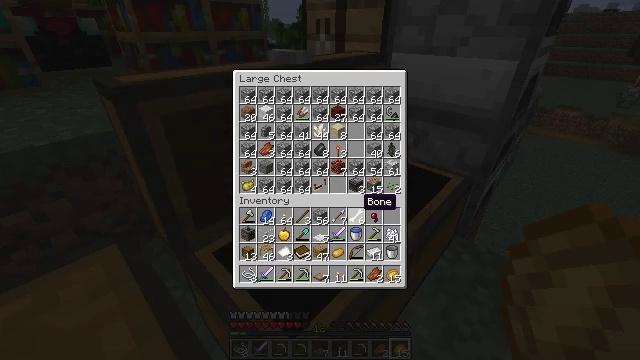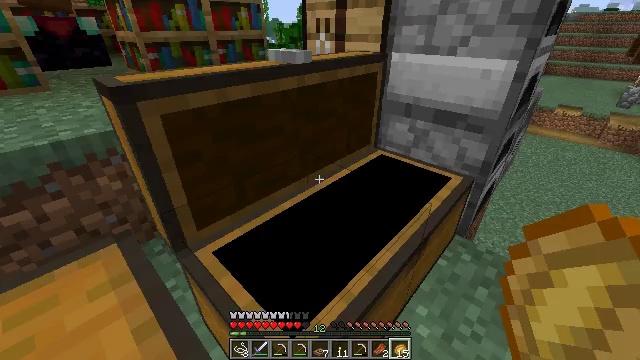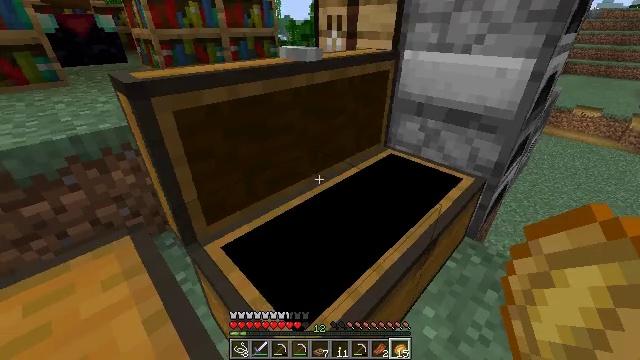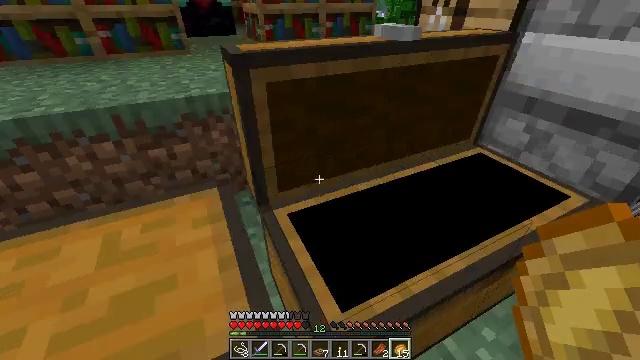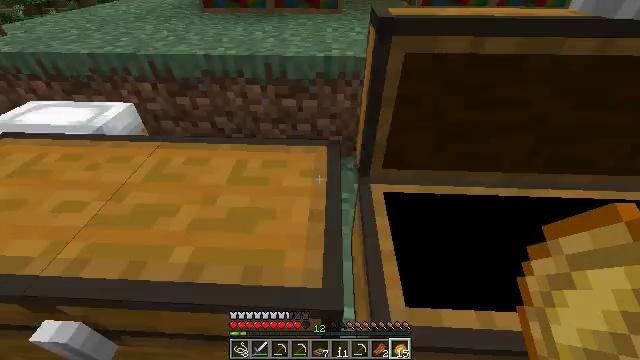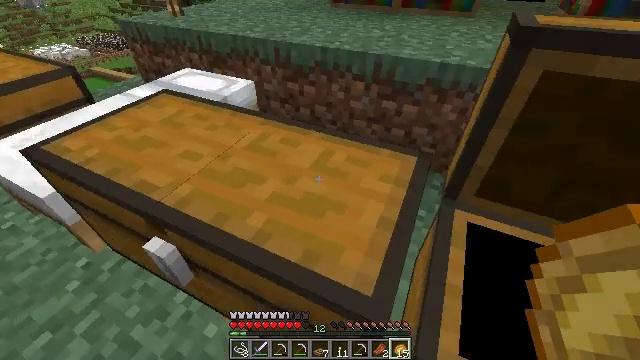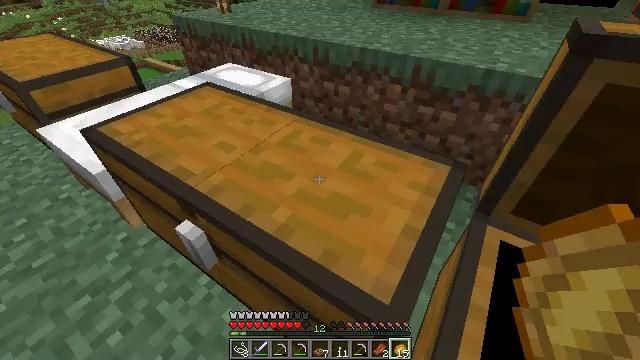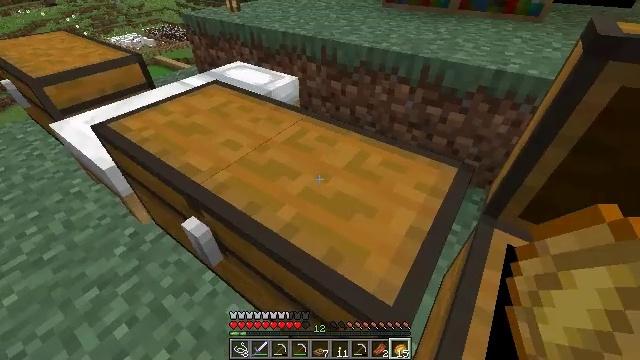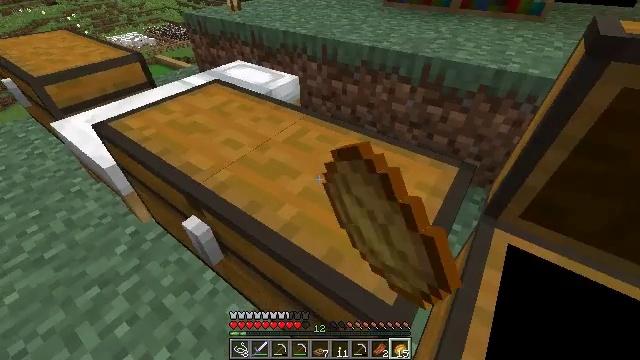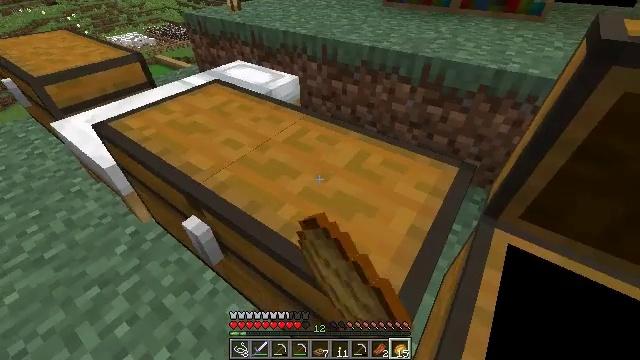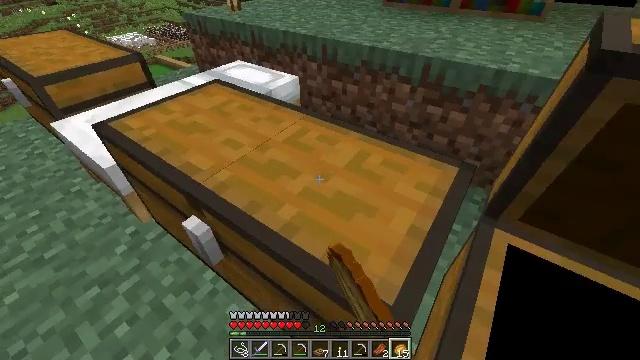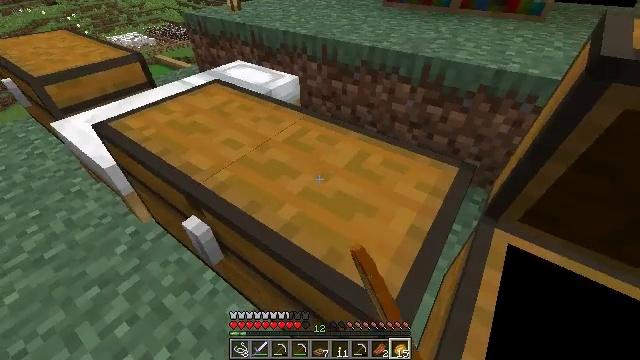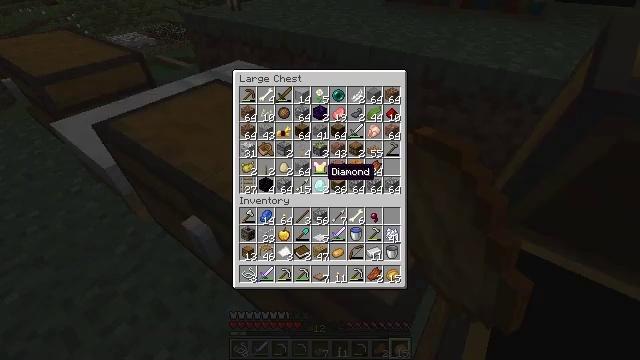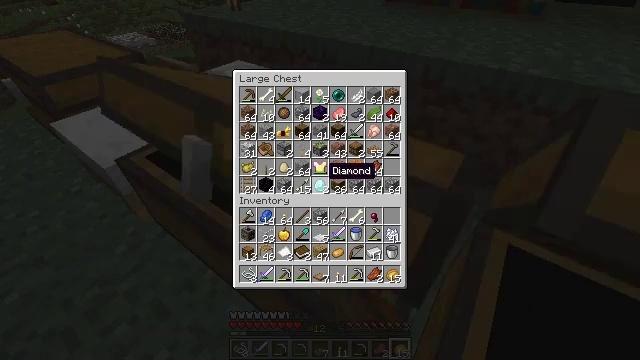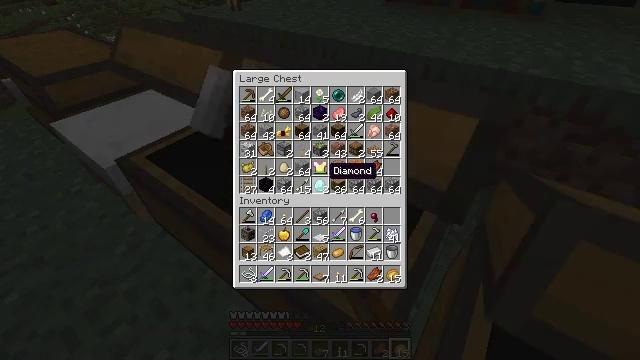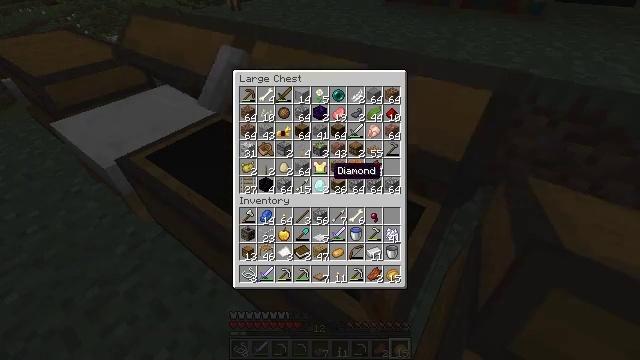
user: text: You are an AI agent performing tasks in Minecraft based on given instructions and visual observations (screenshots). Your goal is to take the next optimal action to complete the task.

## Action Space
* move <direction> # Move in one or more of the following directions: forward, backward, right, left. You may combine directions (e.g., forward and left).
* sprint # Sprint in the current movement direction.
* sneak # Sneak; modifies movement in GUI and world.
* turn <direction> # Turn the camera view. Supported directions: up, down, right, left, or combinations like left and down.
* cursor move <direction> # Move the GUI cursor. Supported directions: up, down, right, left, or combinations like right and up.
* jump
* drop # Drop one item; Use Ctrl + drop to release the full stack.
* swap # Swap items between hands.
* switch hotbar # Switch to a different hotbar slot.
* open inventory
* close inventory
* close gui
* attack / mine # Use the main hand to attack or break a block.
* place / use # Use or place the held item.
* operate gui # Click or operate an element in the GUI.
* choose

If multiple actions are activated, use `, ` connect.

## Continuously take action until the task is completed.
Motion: motion action
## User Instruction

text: Obtain stripped jungle log by chopping it down.
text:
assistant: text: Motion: no_op
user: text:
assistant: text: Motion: turn left, close gui
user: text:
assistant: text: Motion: turn left and down
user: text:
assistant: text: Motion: turn left and down
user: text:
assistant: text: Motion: turn left
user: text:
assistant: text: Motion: turn left
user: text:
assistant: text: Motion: turn left, use / place
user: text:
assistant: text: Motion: use / place
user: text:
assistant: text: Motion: use / place
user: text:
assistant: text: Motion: use / place
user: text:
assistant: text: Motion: use / place
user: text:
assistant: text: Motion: open gui
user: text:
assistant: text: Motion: no_op
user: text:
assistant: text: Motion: no_op
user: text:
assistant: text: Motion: no_op
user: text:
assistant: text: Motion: cursor move right
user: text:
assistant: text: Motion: no_op
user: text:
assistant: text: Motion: no_op
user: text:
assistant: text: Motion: no_op
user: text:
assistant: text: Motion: no_op
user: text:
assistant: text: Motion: no_op
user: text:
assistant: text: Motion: no_op
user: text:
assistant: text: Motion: no_op
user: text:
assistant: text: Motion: no_op
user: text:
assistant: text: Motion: no_op
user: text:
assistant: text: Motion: no_op
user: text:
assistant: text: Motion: no_op
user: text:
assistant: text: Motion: no_op
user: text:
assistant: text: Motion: no_op
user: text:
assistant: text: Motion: no_op